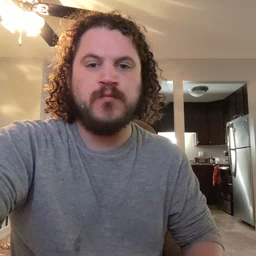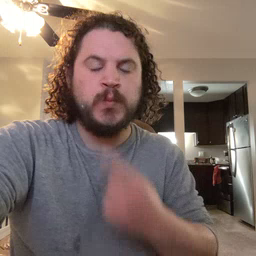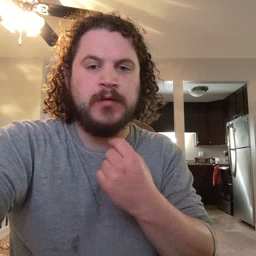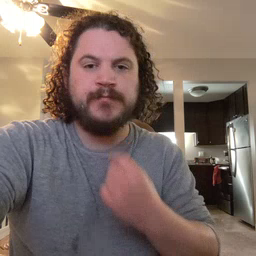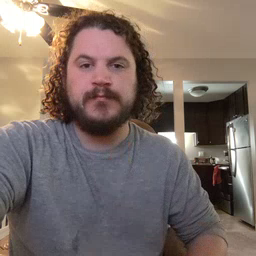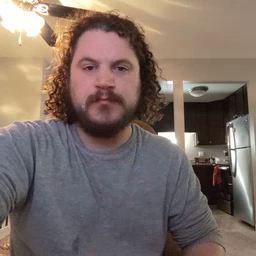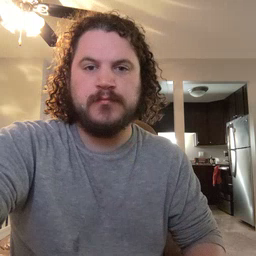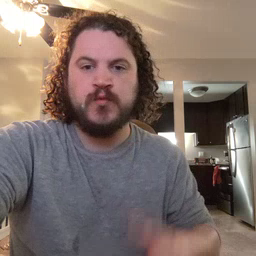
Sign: red